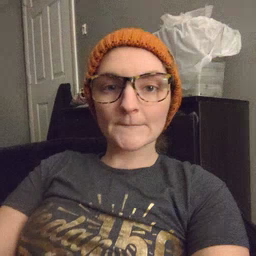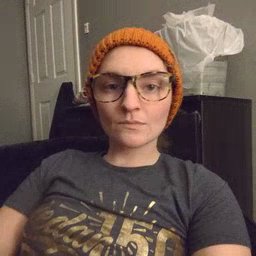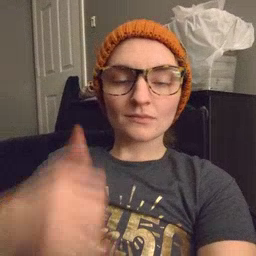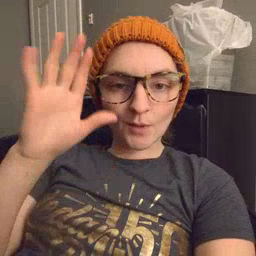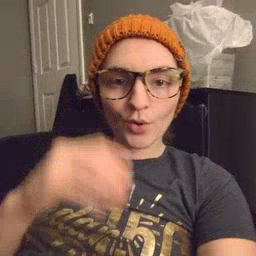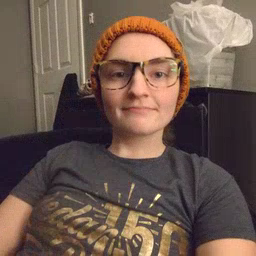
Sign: cowboy